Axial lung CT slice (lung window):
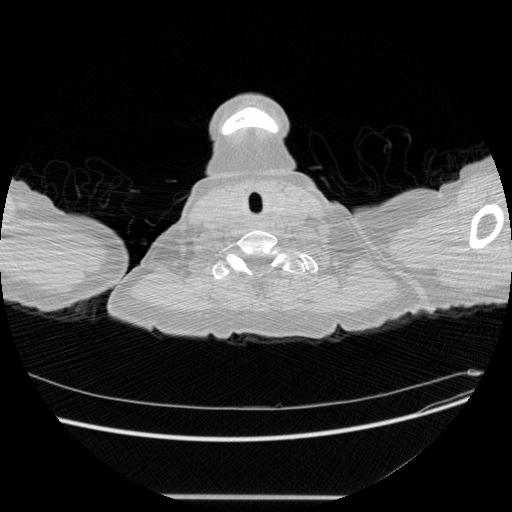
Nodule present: no